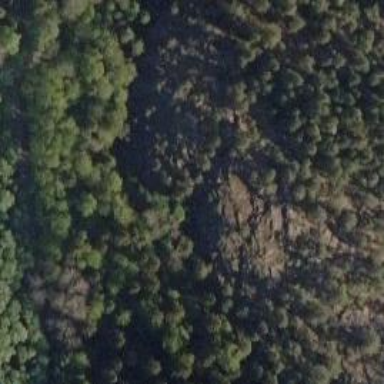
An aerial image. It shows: Cliff in nature.